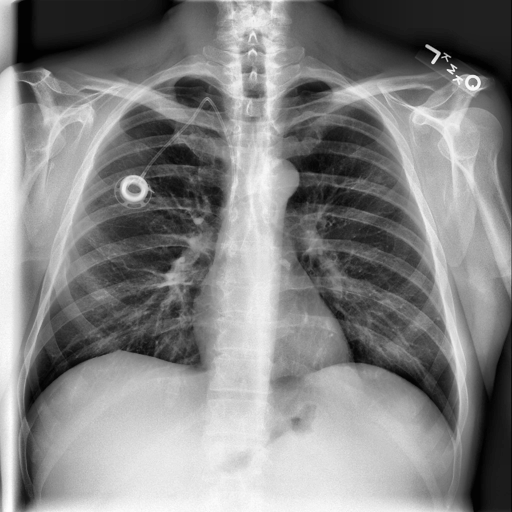
Finding: NORMAL